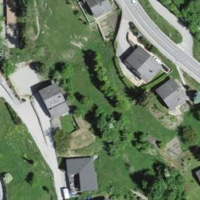
EUNIS habitat code: 55
Species observed at this site:
Geranium pyrenaicum